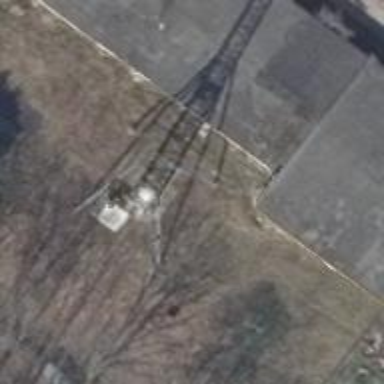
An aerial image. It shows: Communication tower.